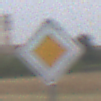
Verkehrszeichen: Vorfahrtsstrasse
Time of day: Midday
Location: Outdoor (Suburban)
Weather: Overcast
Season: NotSpecified
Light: Natural